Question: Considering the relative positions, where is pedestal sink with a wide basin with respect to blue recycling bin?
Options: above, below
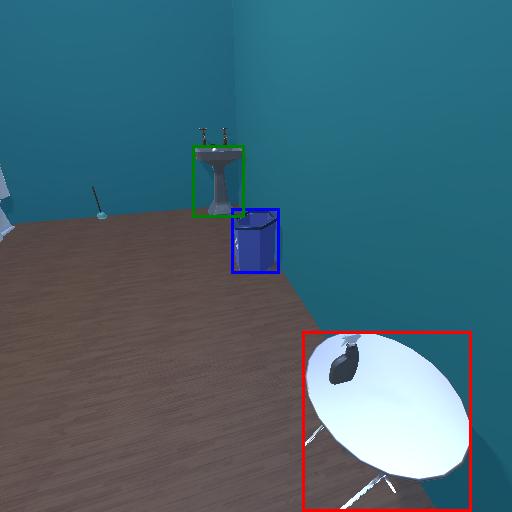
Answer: above